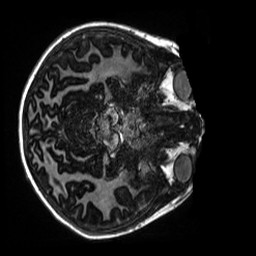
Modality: MP2RAGE
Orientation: axial
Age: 9
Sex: male
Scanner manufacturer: siemens
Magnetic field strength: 3 T
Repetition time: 4 s
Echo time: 0.00303 s